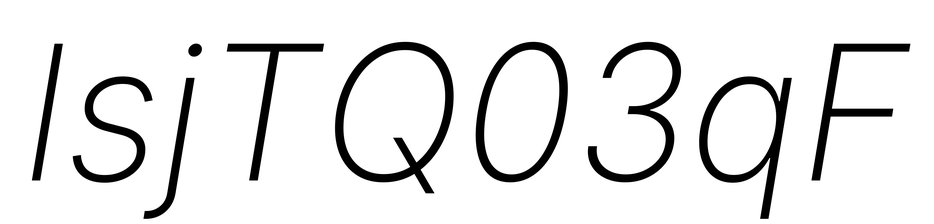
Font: Inter-Italic_ExtraLight_Italic